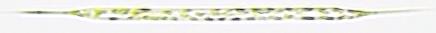
Label: Rhizosolenia